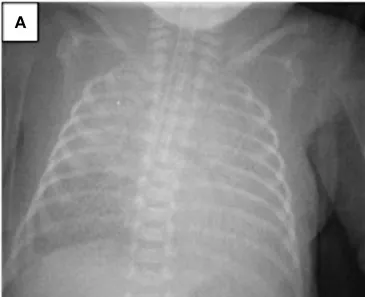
Chest radiograms of Case 2:. At the time of ARDS diagnosis, an X-ray revealed bilateral irregular diffuse opacity.
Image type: radiology (x_ray)